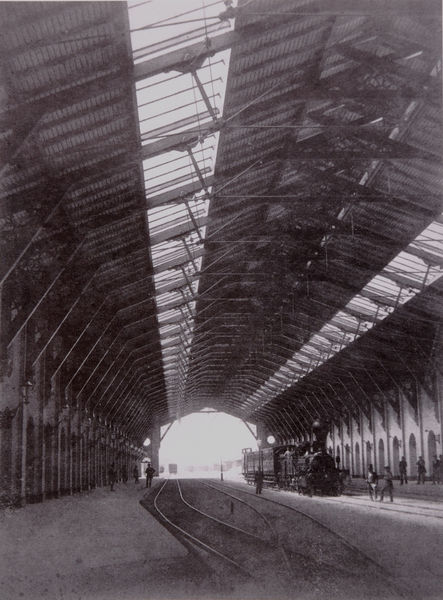
Titel: Einsteighalle des Münchner Ostbahnhofs
Künstler: Georg (Fotograf) Böttger
Standort: München
Institution: Fotomuseum im Stadtmuseum
Schlagwörter: dunkel, mann, schatten, weiß, dreieck, frauen, menschen, stadt, fenster, frau, glas, grau, hell, hut, licht, männer, paris, raum, schwarz, zeichnung, dach, haus, leute, alt, architektur, mensch, innenraum, häuser, qualm, rauch, sonne, decke, kind, kamin, kinder, rund, schornstein, bogen, geschäft, moderne, zug, graphik, klein, weis, sepia, industrie, metall, balken, warten, halle, foto, fotografie, bögen, eisen, berlin, gerüst, lichtstrahl, kreuz, rippen, schwarz-weiß, wei0, bahnhof, wartend, photo, leben, wartende, rundbögen, industrialisierung, bahn, eisenbahn, konstruktion, lok, lokomotive, bahngleis, bahnsteig, dampflok, geleise, gleis, gleise, schiene, schienen, london, fotographie, stahl, streben, lichtschein, victoria, gekreuzt, strebe, tunnel, station, gebälk, gerippe, oberlicht, oberfenster, bahngleise, bahnhofshalle, dampfmotor, eisenstangen, fahrgäste, hangar, industriell, leen, rippe, stahlkonstruktion, tunnelbahnhof, stahlträger, passagiere, güterzug, phoro, schienne, st. lazare, halle bahnhof foto, lokhalle, deckenkostruktion, dampslok, weißweiß